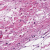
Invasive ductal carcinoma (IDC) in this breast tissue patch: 0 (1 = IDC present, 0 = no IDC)